Question:
How do I add an image to the title tab of the website? Thank you. Btw I'm using ASP.Net MVC4
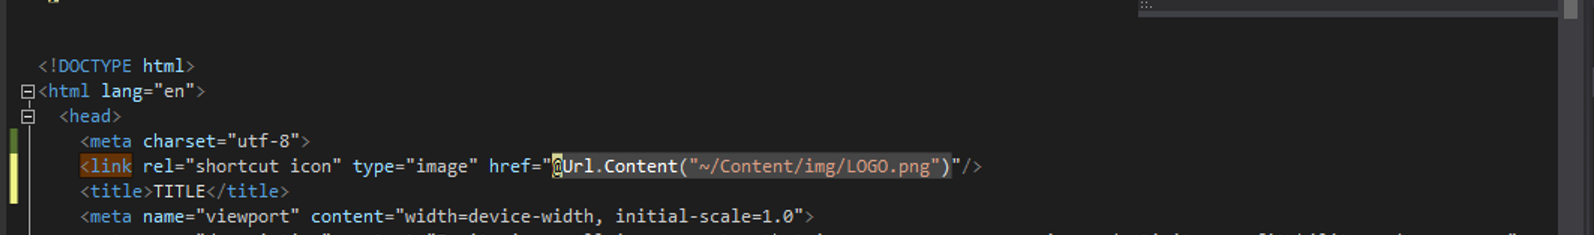
Answer: Thanks for all the response! From my researching over the internet I found this solution
'''
<link rel="icon" type="image/x-icon" href="@Url.Content("~/Content/img/MyIcon.ico")">
'''